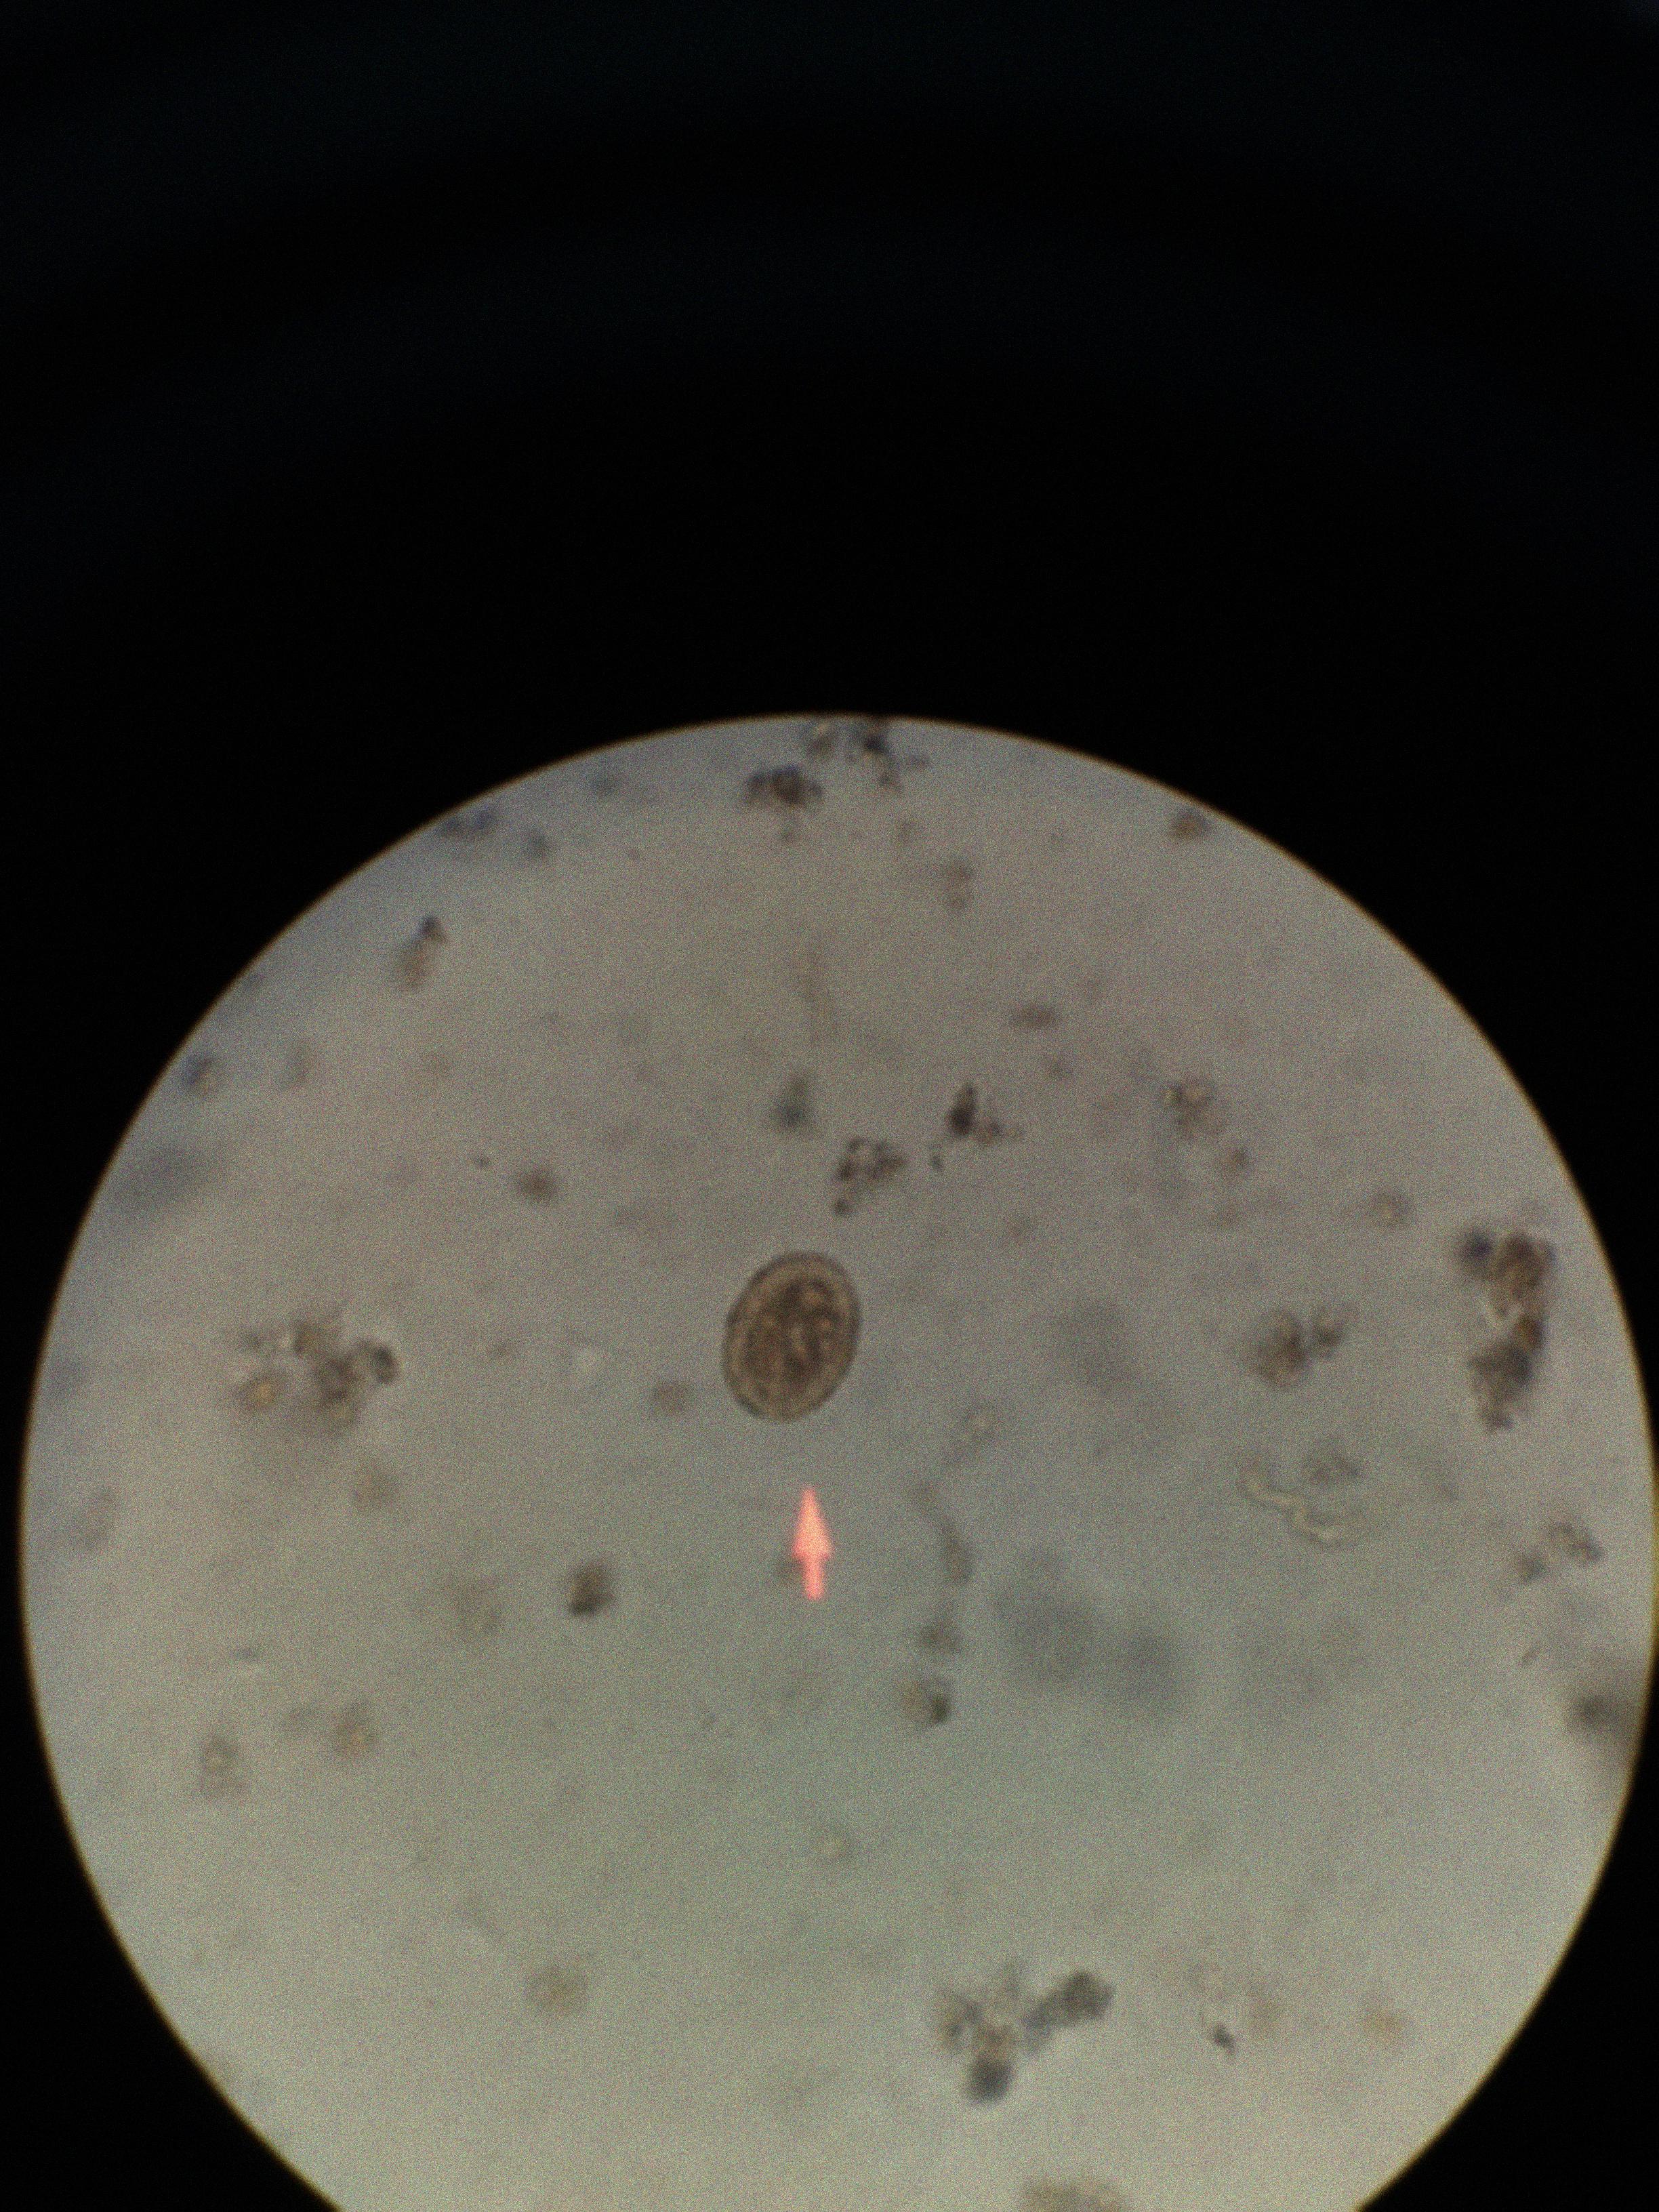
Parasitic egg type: Ascaris lumbricoides